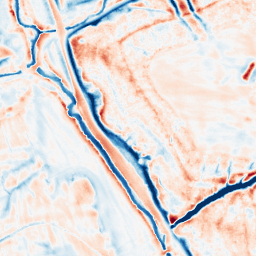
Category: edge_preserving
Decomposition family: bilateral
Decomposition parameters: d: 21
sigma_color: 25
sigma_space: 75
Upsampling method: linear_exact
Upsampling parameters: scale: 8
Upsampling scale: 8